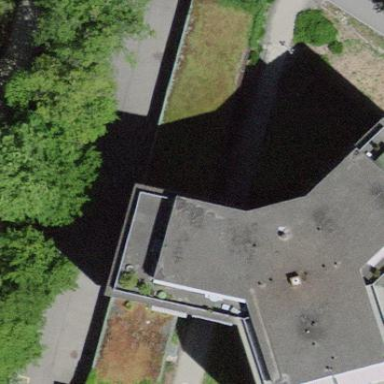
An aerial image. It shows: Building with flat grass-covered roof.